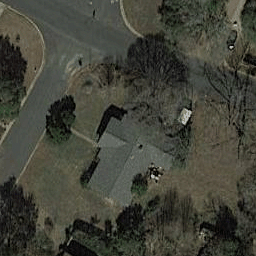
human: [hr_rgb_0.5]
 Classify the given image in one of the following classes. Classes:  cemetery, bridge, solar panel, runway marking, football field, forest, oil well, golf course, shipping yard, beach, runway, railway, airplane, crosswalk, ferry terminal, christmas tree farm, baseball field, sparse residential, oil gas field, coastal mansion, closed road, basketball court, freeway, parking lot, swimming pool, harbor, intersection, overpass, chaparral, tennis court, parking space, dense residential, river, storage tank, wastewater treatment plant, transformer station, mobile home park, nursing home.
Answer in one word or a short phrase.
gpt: sparse residential